Question: My code is as follows.
'''
textView.setText(Html.fromHtml("6<sup>4</sup>"));
'''
The output is:

Now I want to change the size of 4, so I applied the font as follows, but font is not getting applied.
'''
textView.setText(Html.fromHtml("6<sup><font size="-2">4</font></sup>"));
'''
How do I fix this problem?
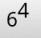
Answer: According to <URL>, you may use '<small>' for smaller text, as '<font>' only supports color and face attributes.